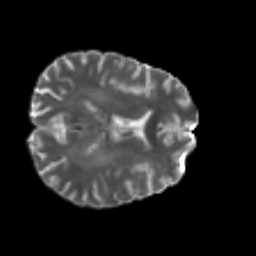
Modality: T2w
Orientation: axial
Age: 32
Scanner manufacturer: philips
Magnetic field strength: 3 T
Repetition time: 8.6 s
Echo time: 0.127 s